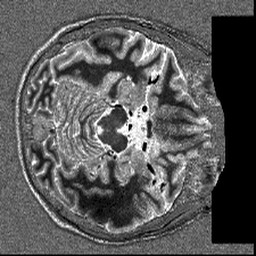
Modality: T1map
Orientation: axial
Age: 29
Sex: male